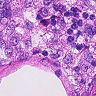
Metastatic tissue present: no